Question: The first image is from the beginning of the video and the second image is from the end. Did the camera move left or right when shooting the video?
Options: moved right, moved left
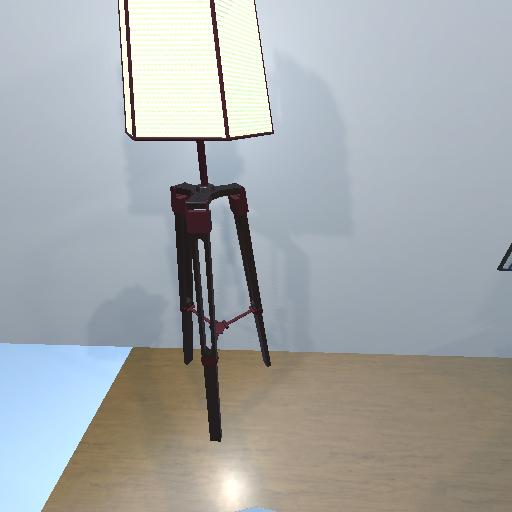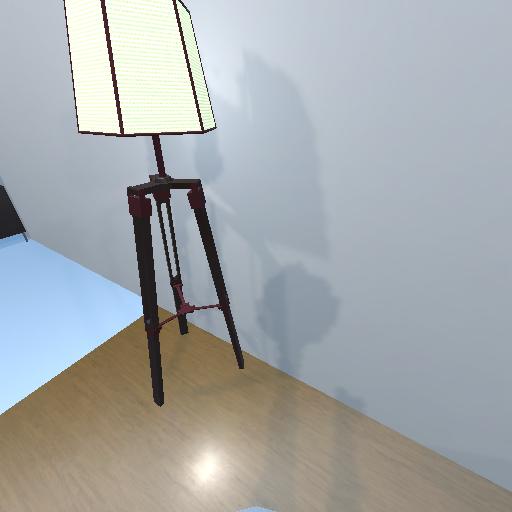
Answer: moved right